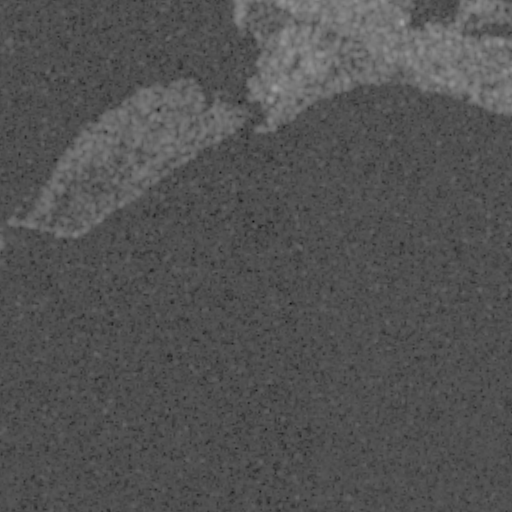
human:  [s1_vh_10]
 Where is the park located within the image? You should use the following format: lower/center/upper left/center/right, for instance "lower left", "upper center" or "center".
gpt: The park is located in the upper center of the image.
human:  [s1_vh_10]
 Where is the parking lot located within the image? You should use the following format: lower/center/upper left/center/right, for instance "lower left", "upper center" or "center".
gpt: The parking lot is located in the upper right of the image.
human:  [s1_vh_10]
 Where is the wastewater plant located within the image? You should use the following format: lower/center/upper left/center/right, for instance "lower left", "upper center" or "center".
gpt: The wastewater plant is located in the upper center of the image.
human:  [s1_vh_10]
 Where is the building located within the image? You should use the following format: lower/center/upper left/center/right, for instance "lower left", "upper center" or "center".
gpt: There is no building in the image.

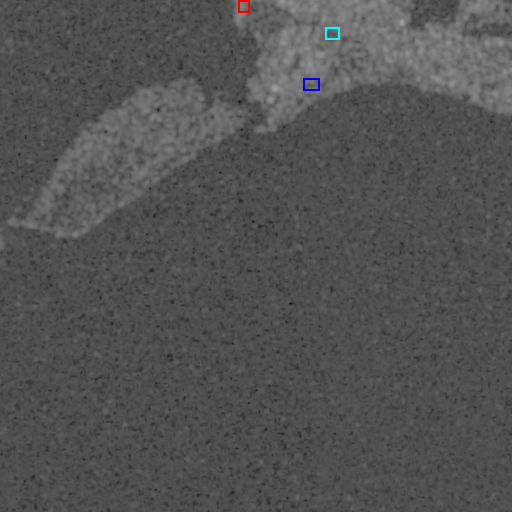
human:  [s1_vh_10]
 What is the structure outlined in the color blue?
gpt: The structure outlined in blue is a park.
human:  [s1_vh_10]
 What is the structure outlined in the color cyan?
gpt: The structure outlined in cyan is a parking lot.
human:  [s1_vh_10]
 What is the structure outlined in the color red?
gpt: The structure outlined in red is a wastewater plant.
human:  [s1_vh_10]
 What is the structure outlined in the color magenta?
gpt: There is no magenta outline.